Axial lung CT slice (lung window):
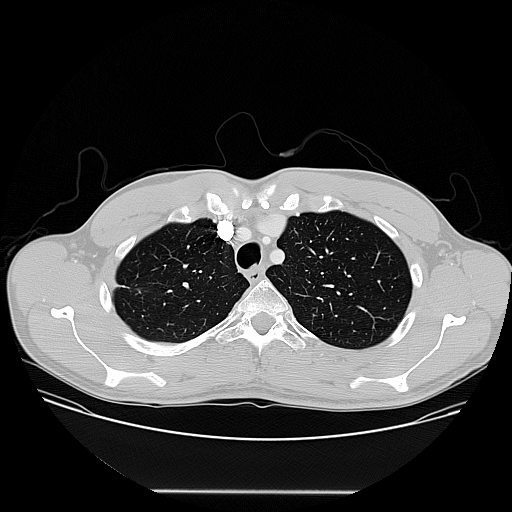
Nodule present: no